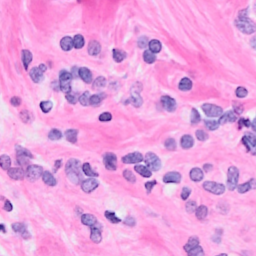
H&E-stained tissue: Breast